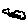
Label: cloud